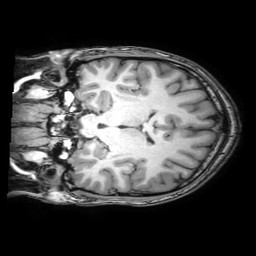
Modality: T1w
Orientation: coronal
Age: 26
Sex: male
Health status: healthy
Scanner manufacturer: philips
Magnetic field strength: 3 T
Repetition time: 0.0079 s
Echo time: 0.0035 s